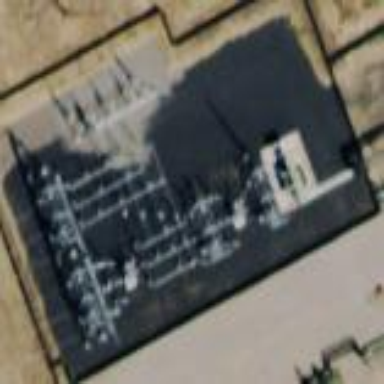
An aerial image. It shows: Power substation.